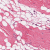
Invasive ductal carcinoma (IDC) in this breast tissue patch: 0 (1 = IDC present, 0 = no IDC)